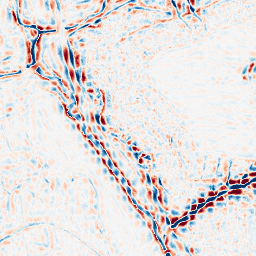
Category: wavelet
Decomposition family: wavelet_biorthogonal
Decomposition parameters: wavelet: bior5.5
level: 3
Upsampling method: lanczos
Upsampling parameters: scale: 2
Upsampling scale: 2